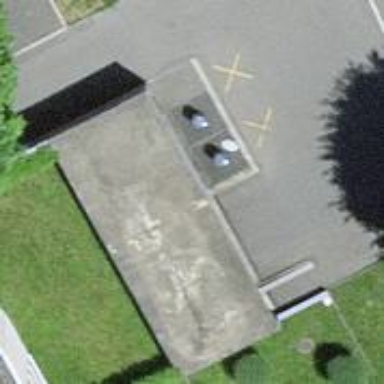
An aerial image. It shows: Parking area.